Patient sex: M
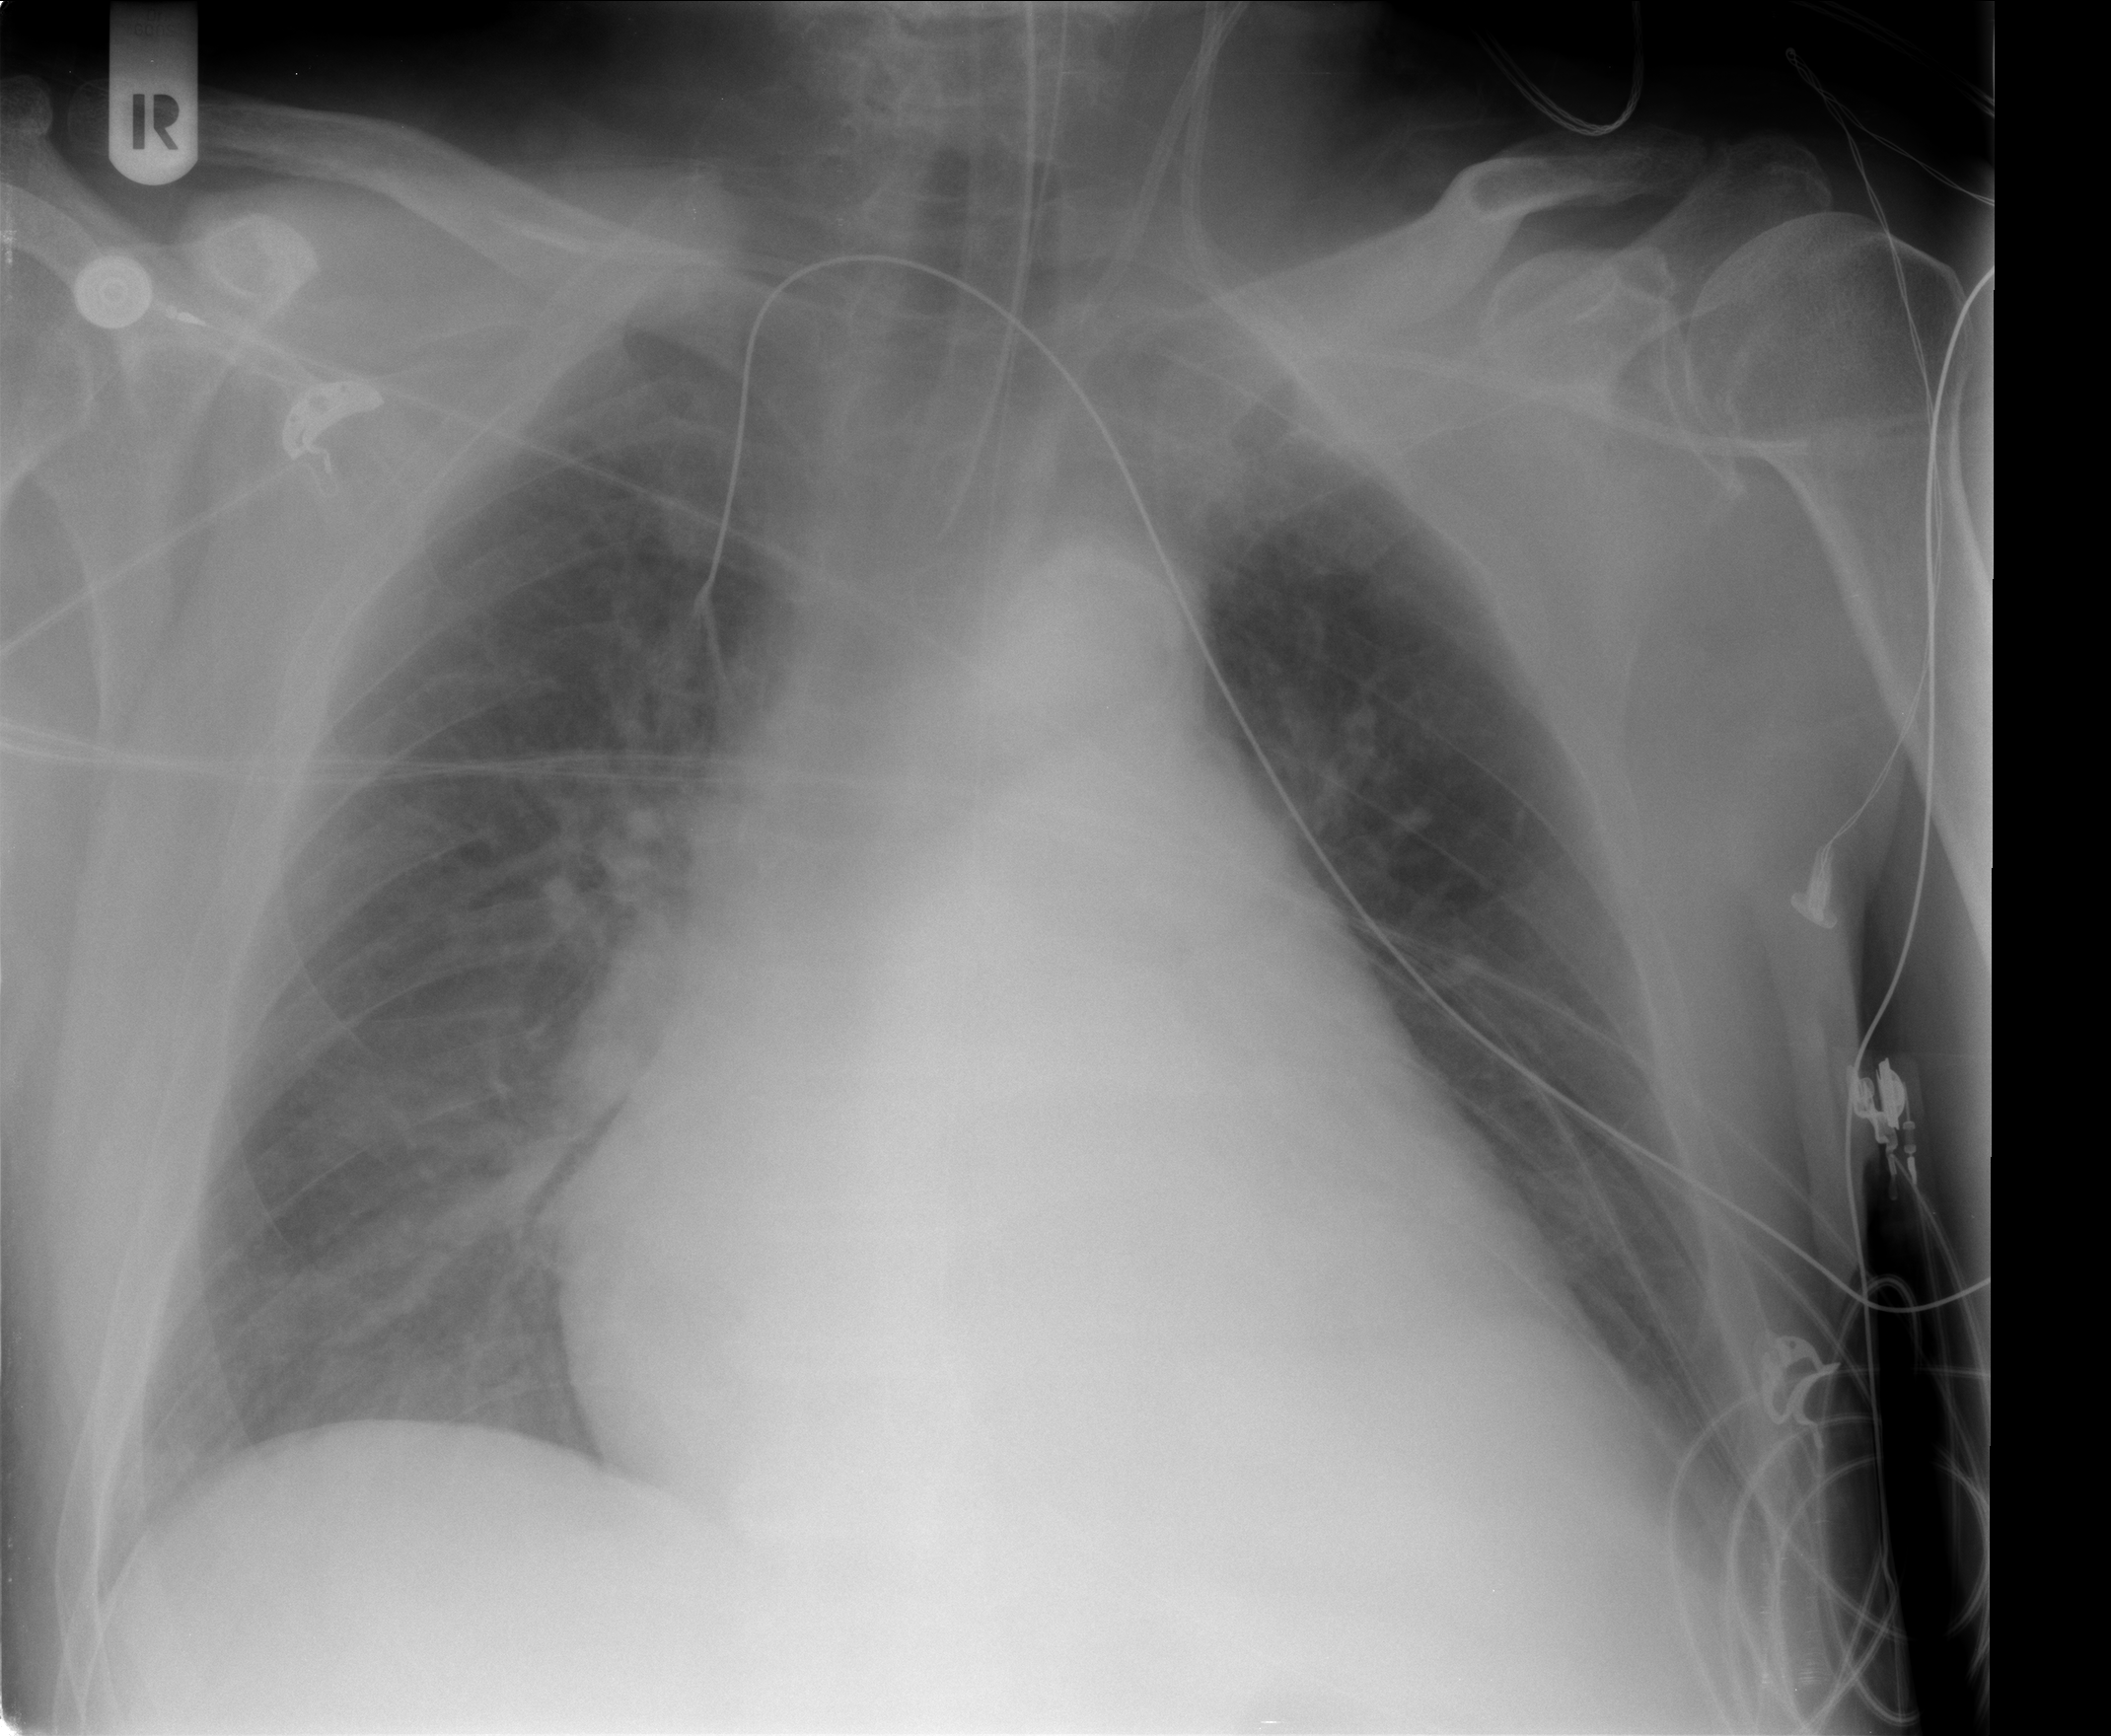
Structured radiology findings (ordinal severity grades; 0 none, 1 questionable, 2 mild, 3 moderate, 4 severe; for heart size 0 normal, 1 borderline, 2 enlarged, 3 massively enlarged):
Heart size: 2
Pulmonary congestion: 2
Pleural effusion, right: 0
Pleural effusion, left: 0
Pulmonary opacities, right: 0
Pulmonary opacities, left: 0
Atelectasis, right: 0
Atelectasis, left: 2